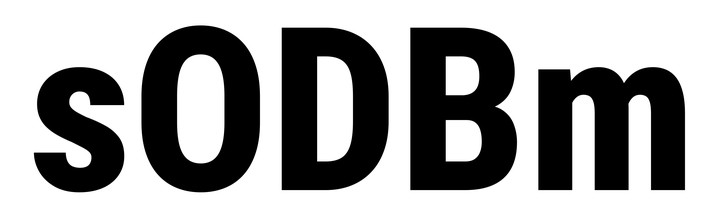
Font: Roboto_Condensed_ExtraBold